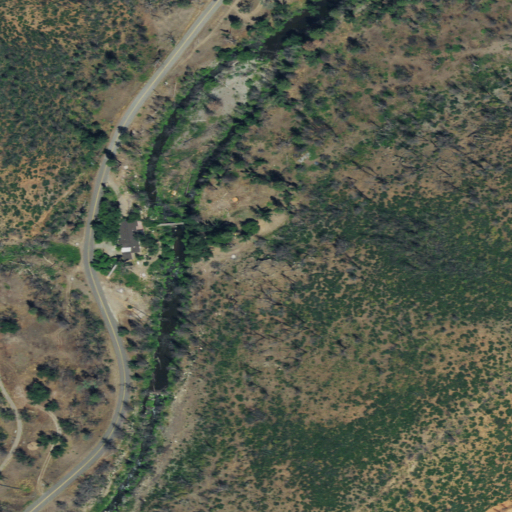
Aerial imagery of valley in California named Al Smith Gulch containing shrub, grassland, and open development